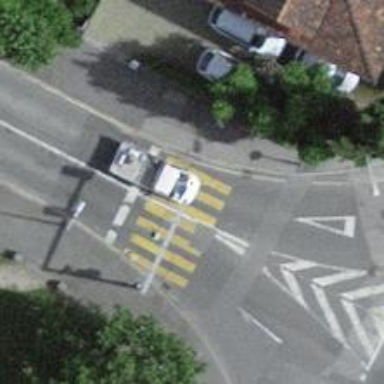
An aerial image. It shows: Uncontrolled zebra crossing with zebra markings.